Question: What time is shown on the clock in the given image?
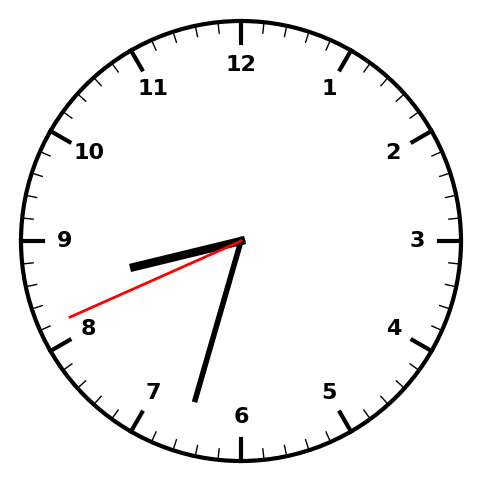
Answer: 08:32:41